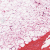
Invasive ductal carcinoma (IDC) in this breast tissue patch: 0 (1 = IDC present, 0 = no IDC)